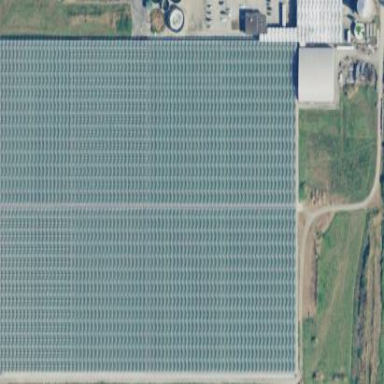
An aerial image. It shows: Greenhouse used for horticulture.